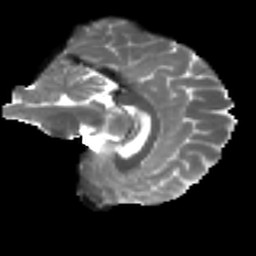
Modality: T2w
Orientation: sagittal
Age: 33
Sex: female
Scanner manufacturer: ge
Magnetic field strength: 3 T
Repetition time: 7.8 s
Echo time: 0.0606 s